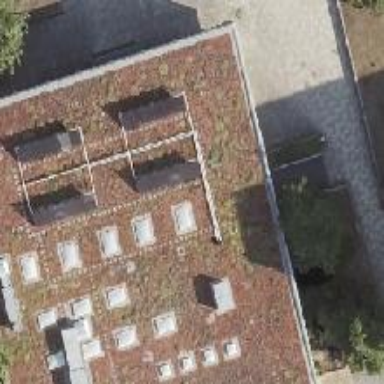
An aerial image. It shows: University building with flat grass roof.